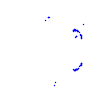
Particle: kaon